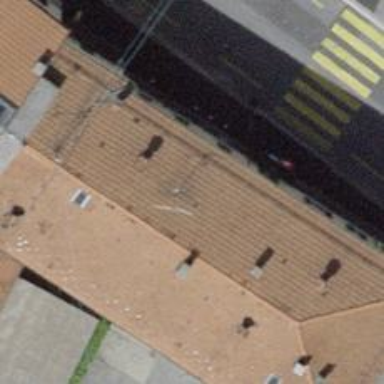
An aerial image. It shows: Restaurant.